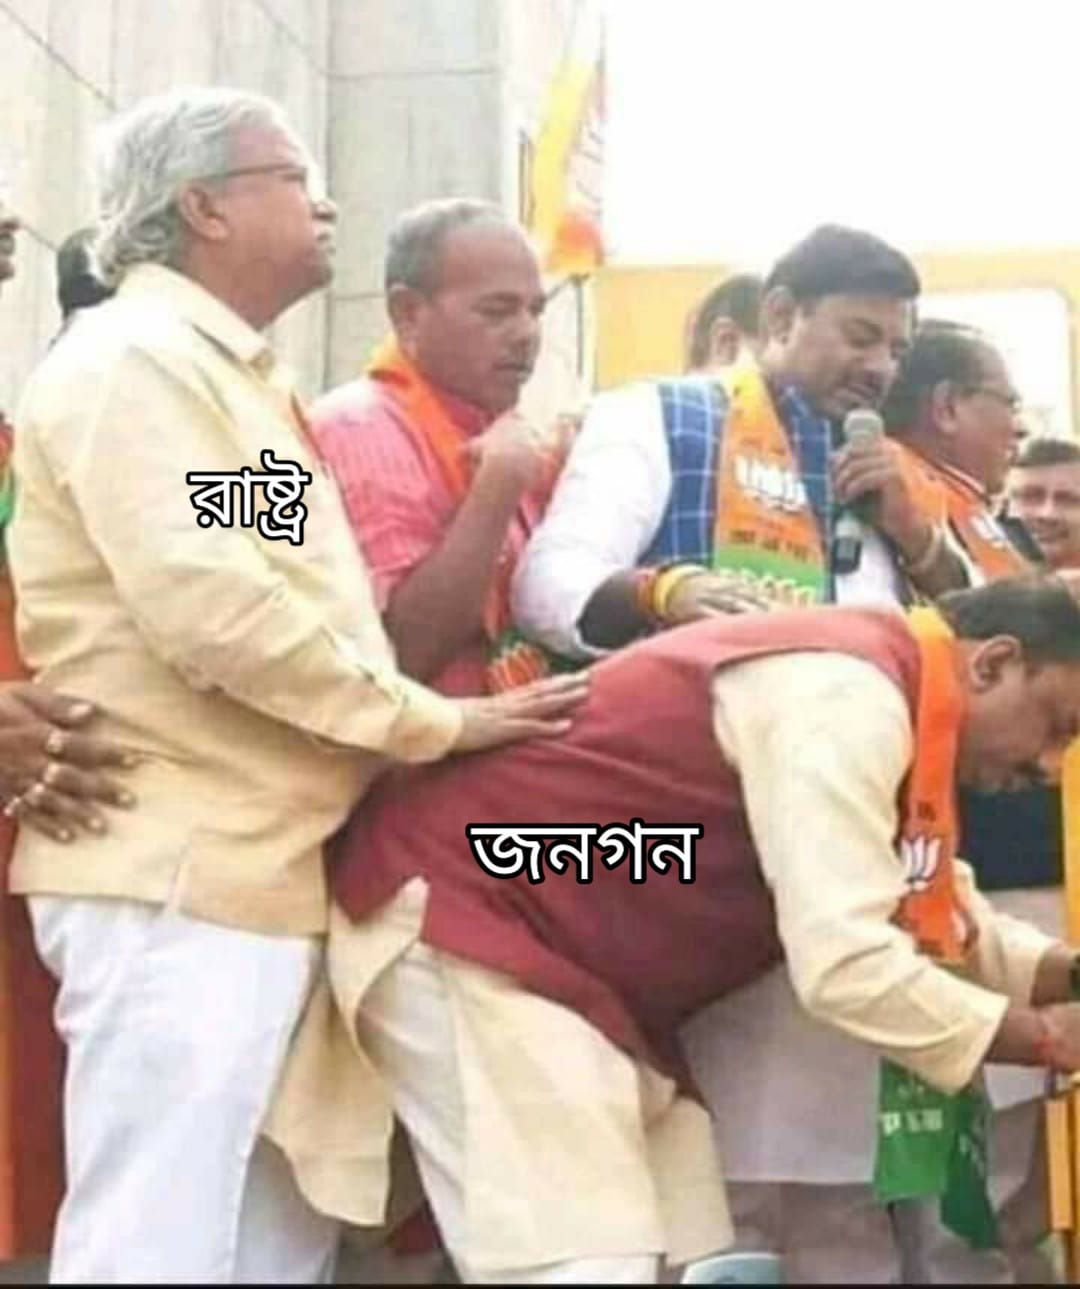
Text: রাষ্ট্র জনগন
Label: Hate
Hate category: Political
Targeted group: Organization